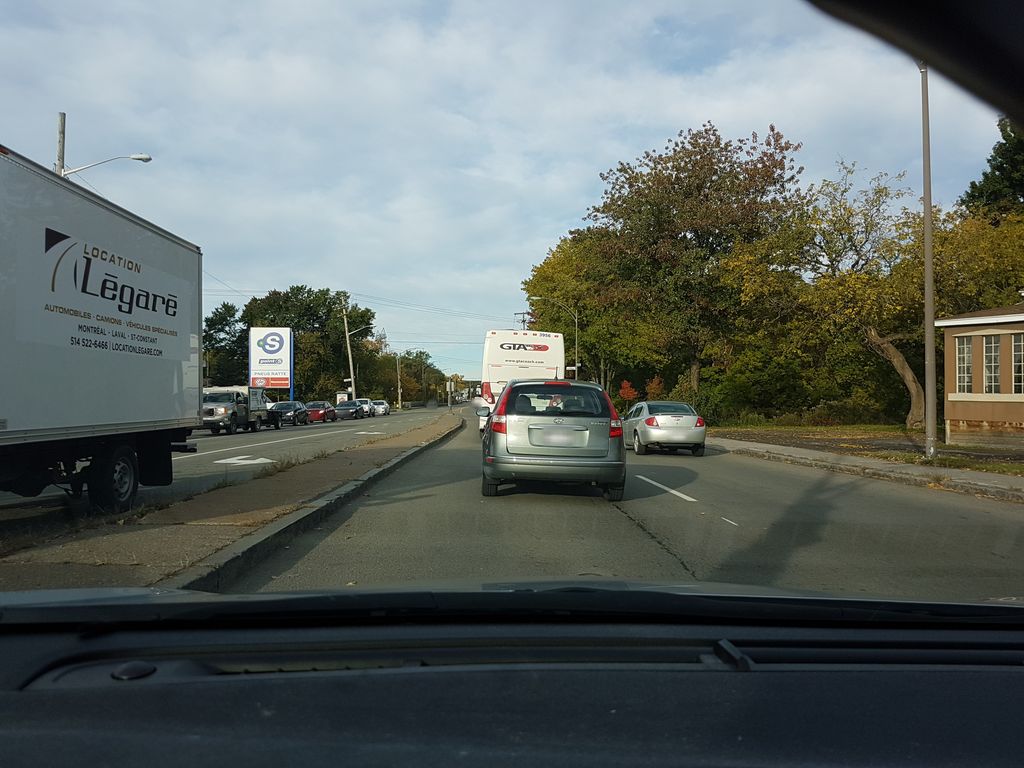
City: quebec_city